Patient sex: M
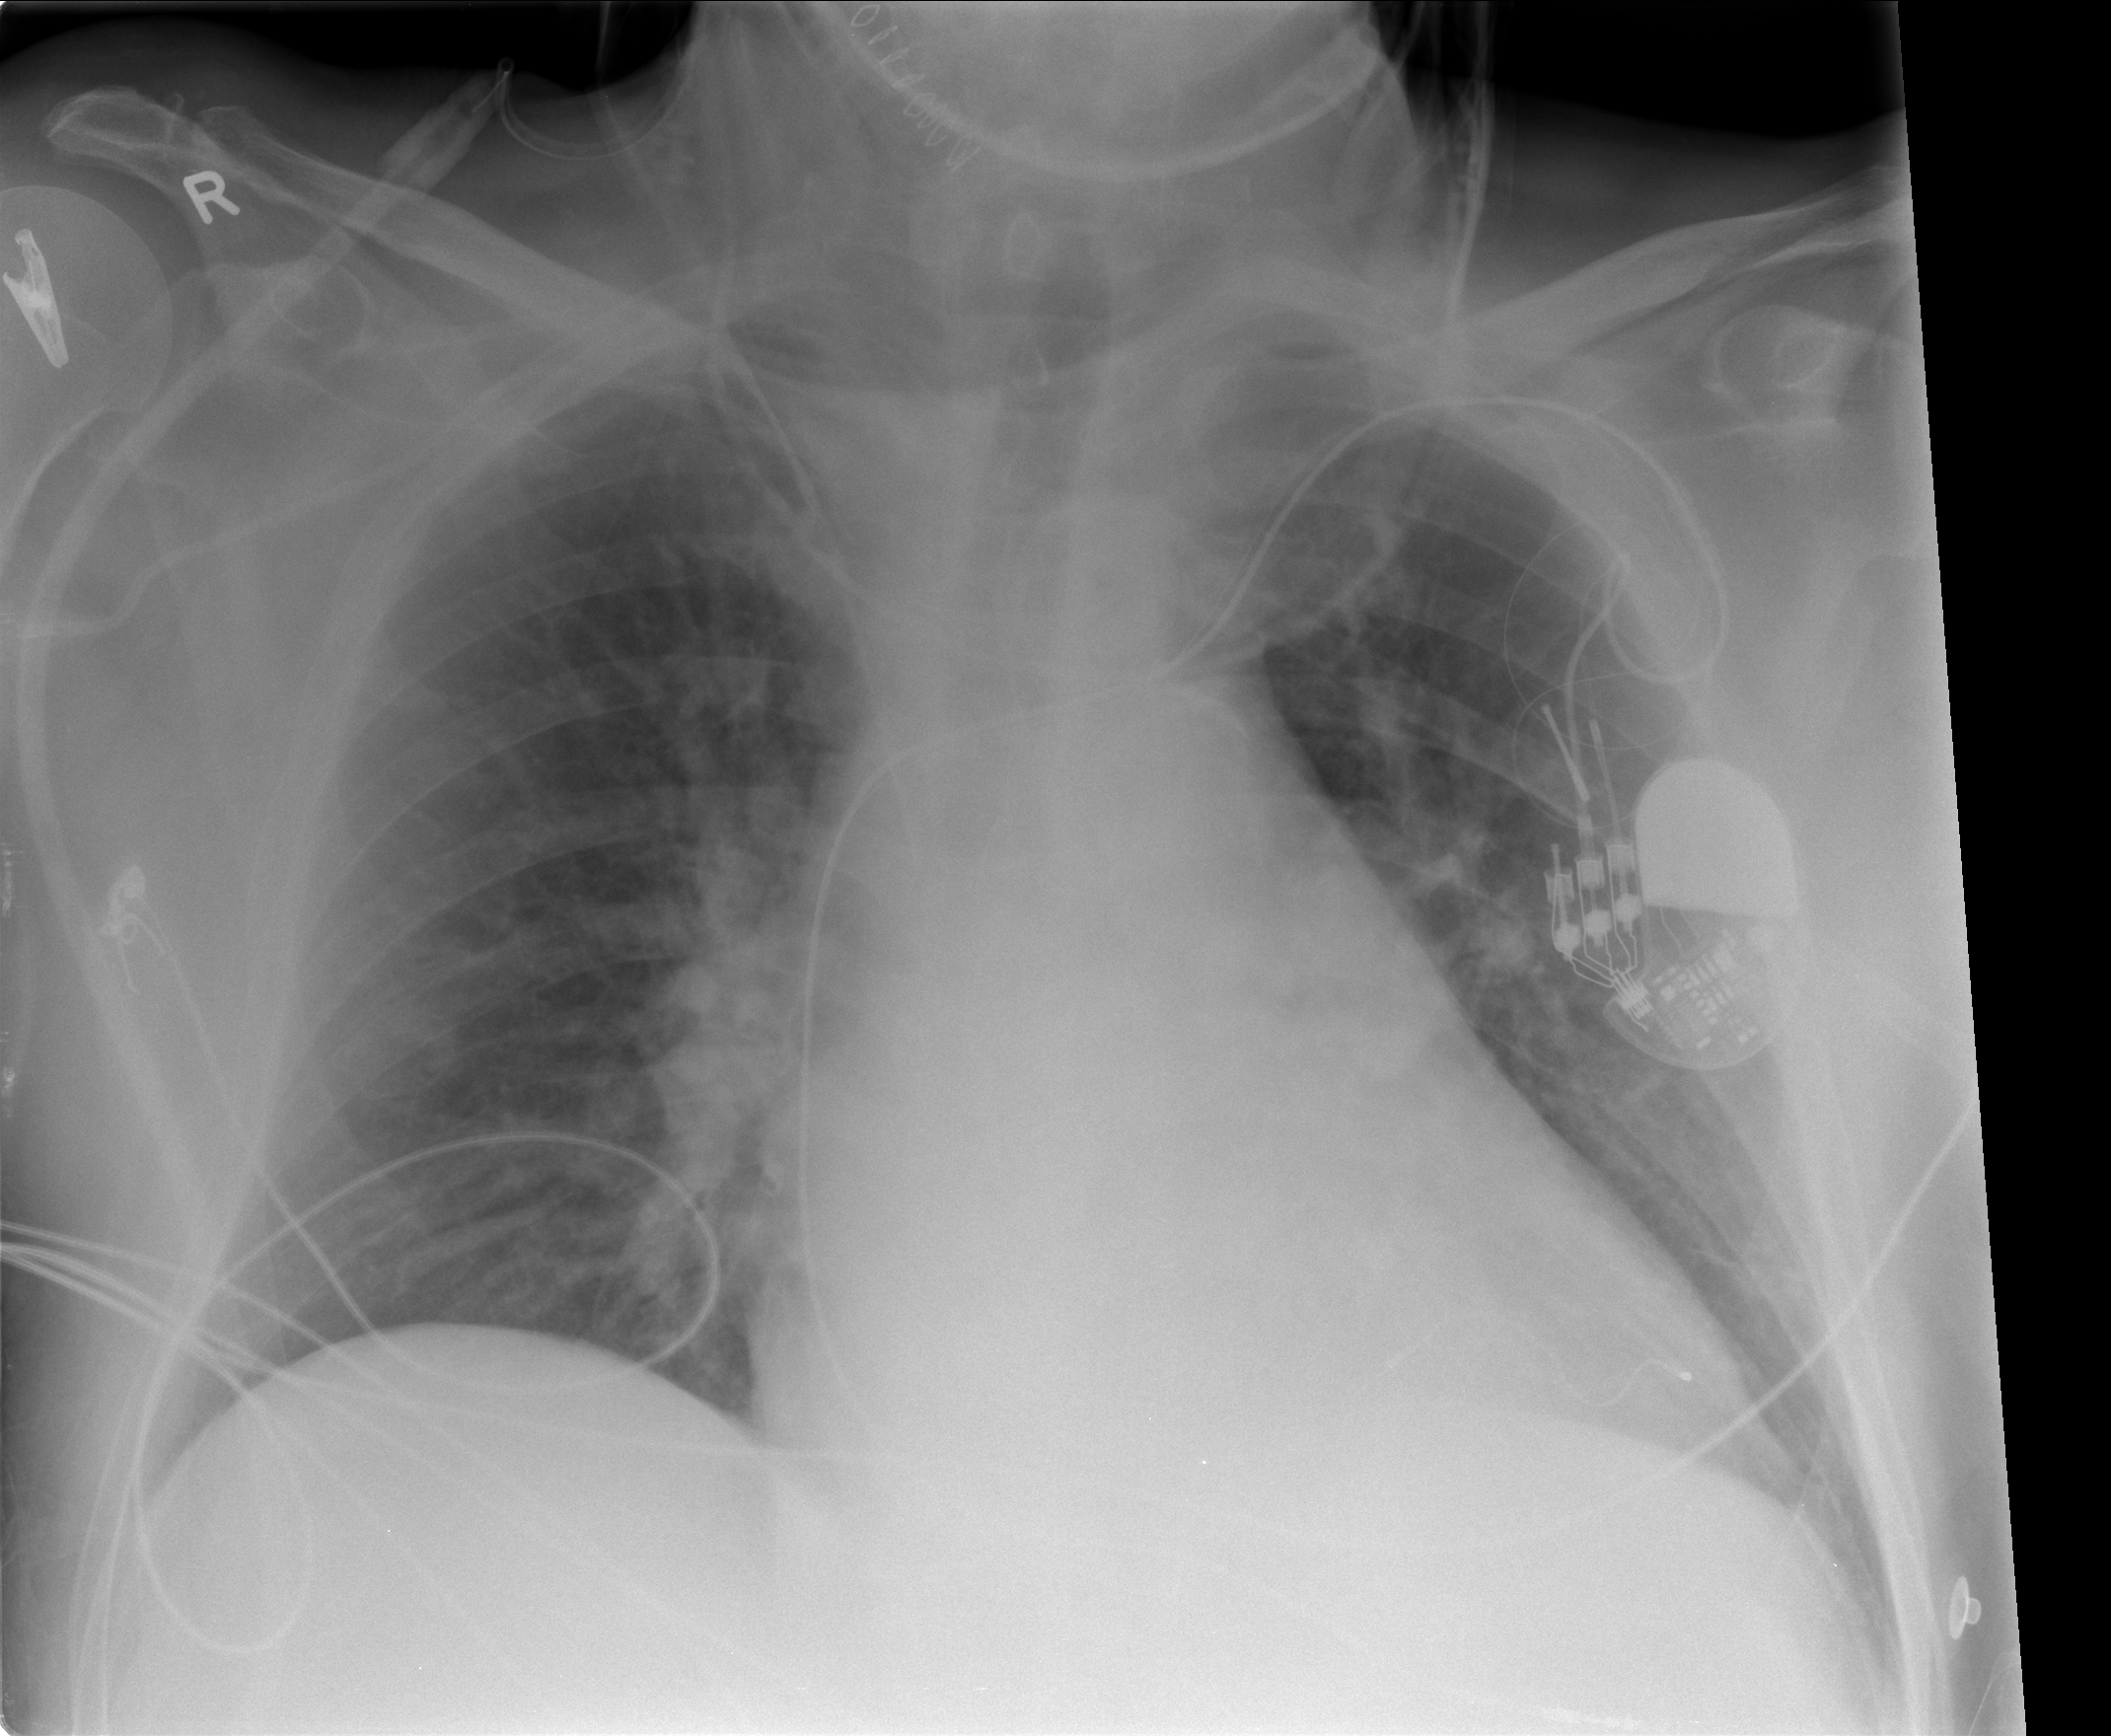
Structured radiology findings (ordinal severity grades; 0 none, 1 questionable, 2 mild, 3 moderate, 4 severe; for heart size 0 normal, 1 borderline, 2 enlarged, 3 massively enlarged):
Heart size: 2
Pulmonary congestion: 1
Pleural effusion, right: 0
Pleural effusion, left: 0
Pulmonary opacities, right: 0
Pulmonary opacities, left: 0
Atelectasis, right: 0
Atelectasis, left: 0